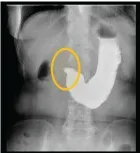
(B, F) CT examination after admission showed suspicious biliary invasion.
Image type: radiology (x_ray)